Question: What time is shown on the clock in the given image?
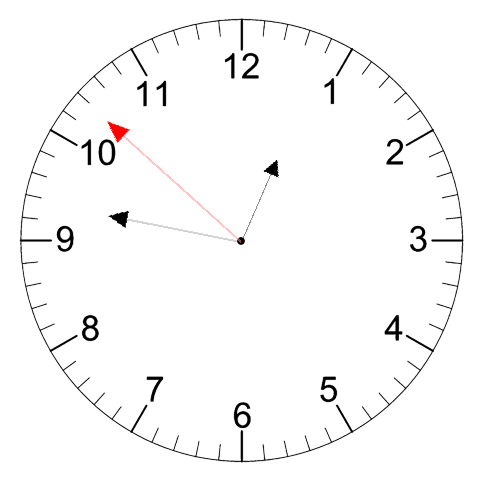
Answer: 12:46:52